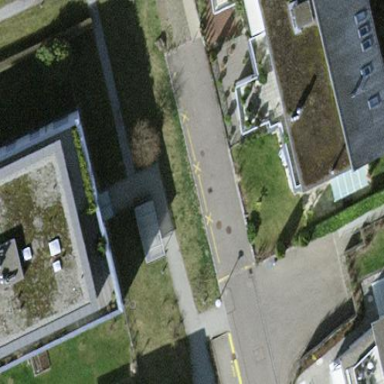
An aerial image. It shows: View of roof of building.